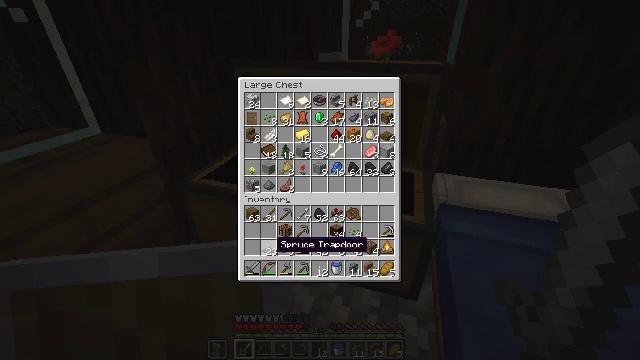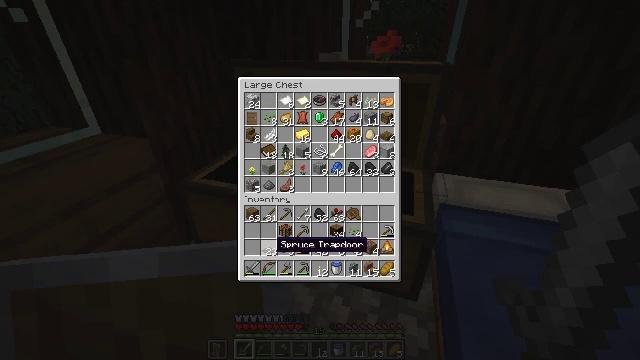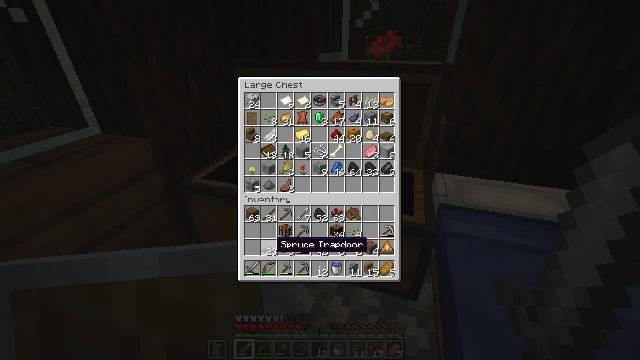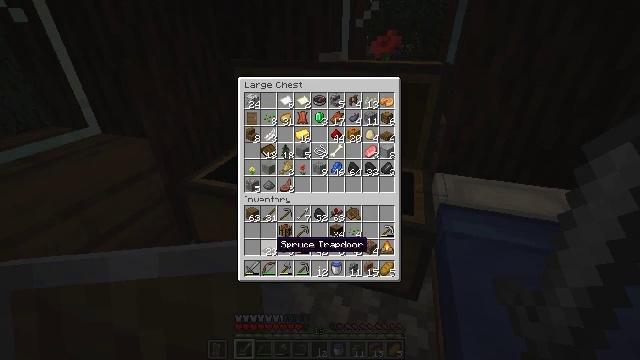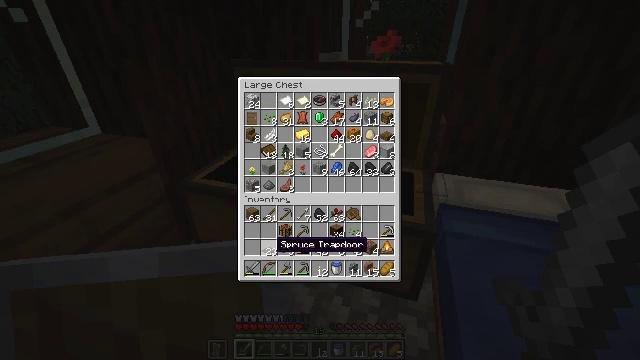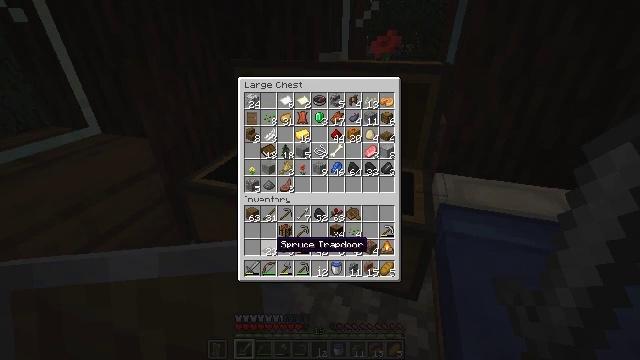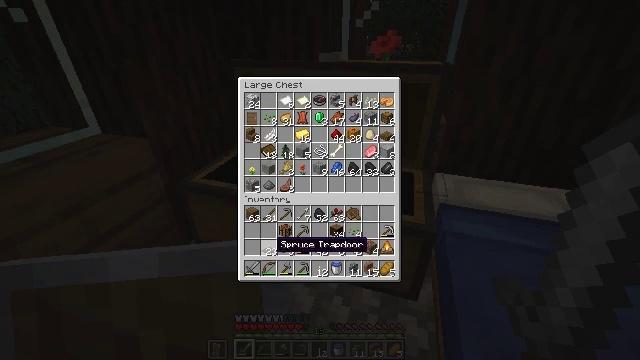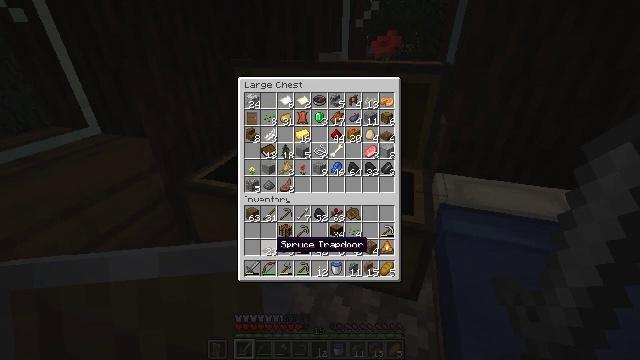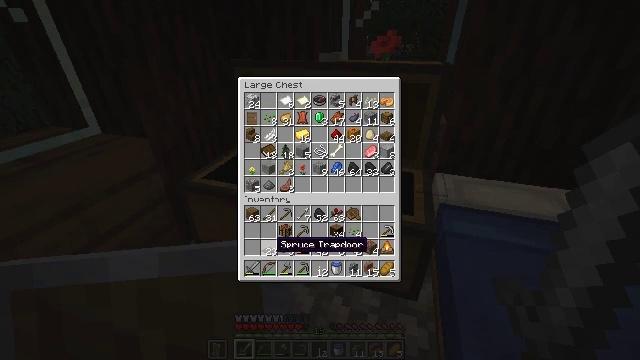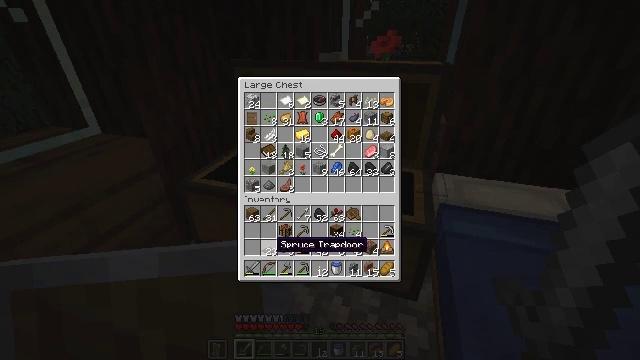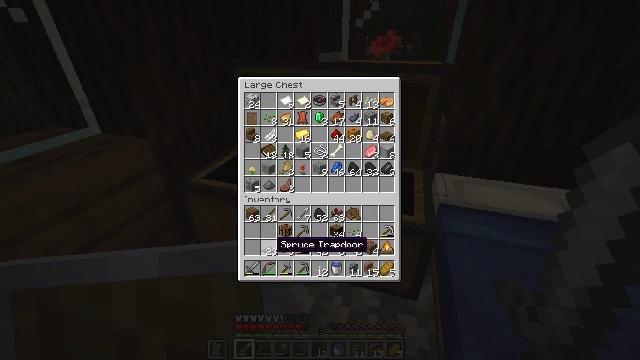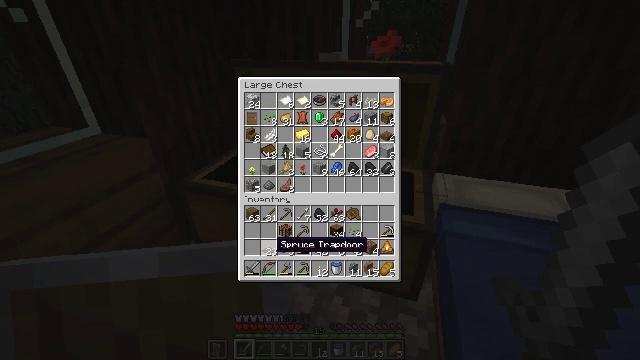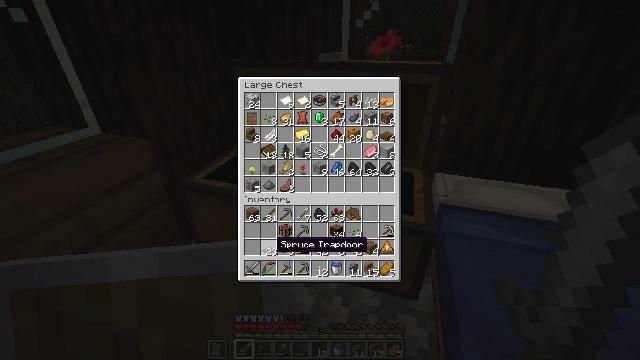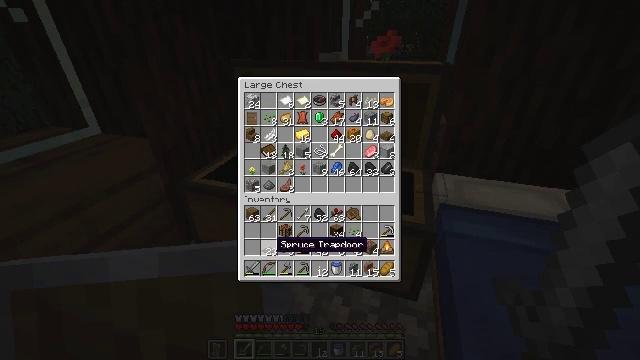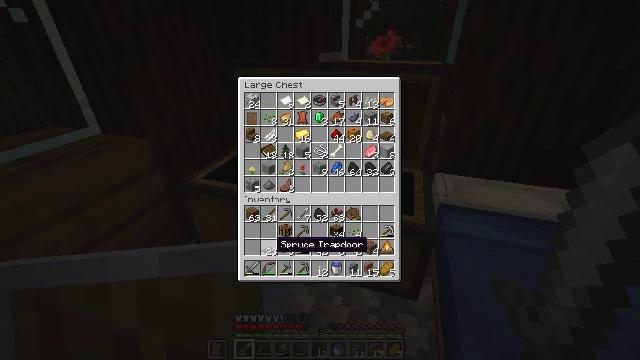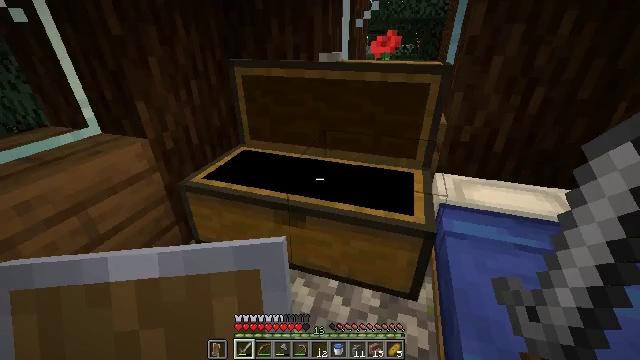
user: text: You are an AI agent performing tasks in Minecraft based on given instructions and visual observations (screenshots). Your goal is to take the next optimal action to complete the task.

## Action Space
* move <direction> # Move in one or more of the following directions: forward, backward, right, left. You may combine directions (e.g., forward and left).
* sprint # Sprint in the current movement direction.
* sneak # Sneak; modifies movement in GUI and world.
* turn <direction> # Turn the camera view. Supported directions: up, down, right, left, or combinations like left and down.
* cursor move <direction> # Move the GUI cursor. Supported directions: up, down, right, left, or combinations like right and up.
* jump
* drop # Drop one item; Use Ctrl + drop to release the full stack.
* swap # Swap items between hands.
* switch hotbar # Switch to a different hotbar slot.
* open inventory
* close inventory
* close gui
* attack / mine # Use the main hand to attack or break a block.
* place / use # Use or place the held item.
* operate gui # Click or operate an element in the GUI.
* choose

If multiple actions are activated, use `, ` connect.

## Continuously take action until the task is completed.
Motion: motion action
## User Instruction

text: Place planks and string in the crafting grid to make a loom.
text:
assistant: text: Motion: no_op
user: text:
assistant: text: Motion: no_op
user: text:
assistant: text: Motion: no_op
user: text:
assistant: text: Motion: no_op
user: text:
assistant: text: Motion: no_op
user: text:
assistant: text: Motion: no_op
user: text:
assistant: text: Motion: no_op
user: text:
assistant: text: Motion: no_op
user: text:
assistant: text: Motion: no_op
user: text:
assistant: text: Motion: no_op
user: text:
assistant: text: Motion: no_op
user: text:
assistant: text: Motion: no_op
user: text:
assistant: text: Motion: no_op
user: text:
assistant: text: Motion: no_op
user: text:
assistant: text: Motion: no_op
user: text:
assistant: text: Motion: close gui
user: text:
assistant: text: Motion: turn right and up
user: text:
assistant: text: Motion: turn right and up
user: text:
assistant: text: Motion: move back, turn up
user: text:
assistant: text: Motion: move back, turn left and up
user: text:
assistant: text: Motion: move back, turn left and up
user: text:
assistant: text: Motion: move back and move right, turn left and up
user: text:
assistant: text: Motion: move back and move right, turn left and up
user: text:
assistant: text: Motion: move right, turn left and up
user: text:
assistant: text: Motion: move right
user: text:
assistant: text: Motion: move right
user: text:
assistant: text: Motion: move right
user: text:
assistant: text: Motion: turn left and down
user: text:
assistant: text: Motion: turn left and down
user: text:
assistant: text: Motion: turn left and down